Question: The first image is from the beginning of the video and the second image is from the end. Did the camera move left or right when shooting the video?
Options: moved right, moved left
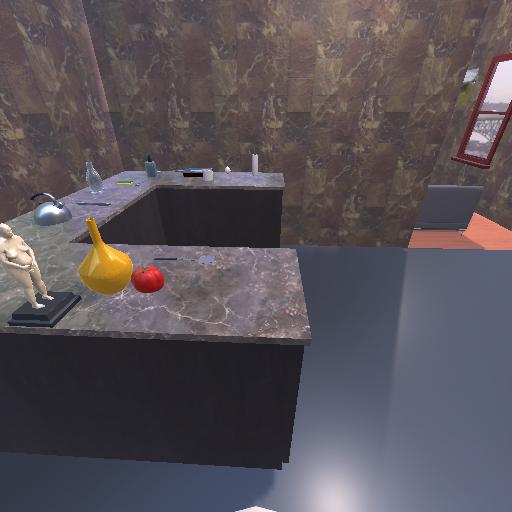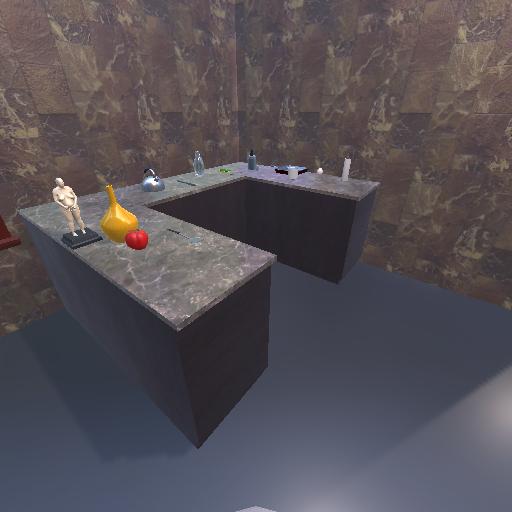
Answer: moved right